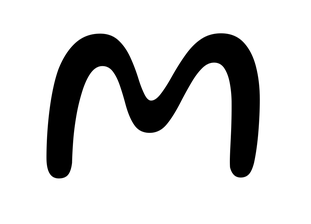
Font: Gluten_Light